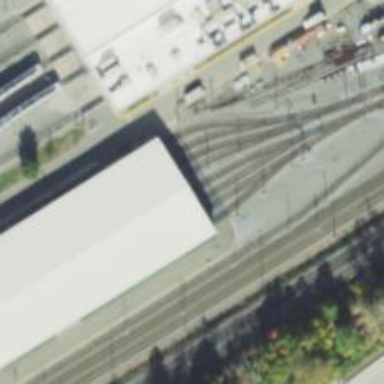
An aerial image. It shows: Light rail service yard with electrified contact lines. Building passage tunnel is also visible in the scene.